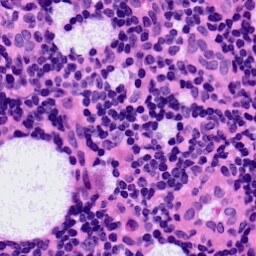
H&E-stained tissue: LymphNode